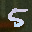
Label: 5